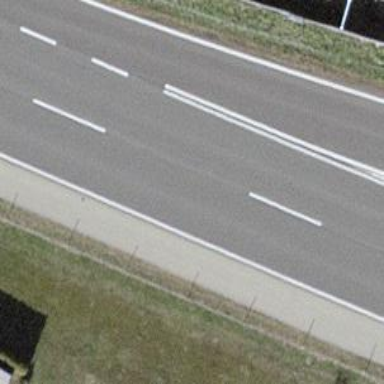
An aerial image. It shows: Asphalt motorroad with trunk classification.